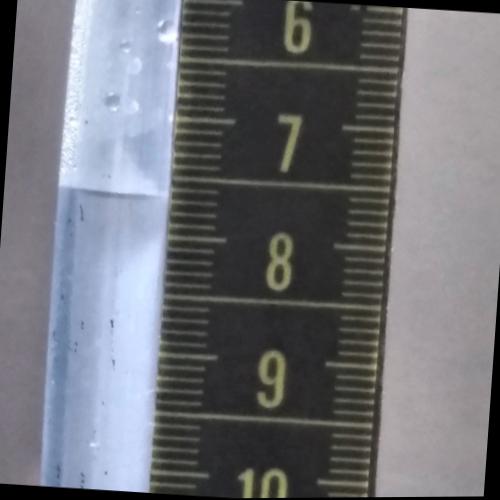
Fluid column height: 7.7 cm